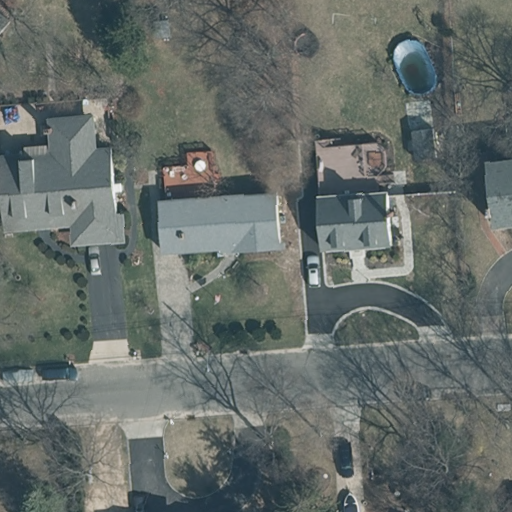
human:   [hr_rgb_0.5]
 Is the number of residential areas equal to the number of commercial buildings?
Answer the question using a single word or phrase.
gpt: no

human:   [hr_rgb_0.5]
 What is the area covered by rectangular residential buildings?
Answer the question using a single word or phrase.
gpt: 1m2

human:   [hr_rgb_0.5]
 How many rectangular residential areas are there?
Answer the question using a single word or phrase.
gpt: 1

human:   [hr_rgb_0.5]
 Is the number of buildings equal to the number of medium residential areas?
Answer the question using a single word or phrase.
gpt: no

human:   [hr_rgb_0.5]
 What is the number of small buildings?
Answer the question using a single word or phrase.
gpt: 2

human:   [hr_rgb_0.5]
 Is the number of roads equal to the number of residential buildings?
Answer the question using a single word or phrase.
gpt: no

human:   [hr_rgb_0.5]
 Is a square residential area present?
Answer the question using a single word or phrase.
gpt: no

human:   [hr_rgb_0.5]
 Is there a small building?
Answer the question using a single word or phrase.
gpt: yes

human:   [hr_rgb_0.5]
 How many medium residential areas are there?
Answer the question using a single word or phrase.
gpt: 0

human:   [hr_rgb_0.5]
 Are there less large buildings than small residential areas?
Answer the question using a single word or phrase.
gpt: no

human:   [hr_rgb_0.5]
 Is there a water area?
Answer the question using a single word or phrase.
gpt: no

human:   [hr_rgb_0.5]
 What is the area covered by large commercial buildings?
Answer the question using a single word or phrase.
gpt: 0m2

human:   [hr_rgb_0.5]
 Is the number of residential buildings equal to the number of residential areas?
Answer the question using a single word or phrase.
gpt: no

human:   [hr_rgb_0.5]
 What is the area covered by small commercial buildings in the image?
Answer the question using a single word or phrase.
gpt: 0m2

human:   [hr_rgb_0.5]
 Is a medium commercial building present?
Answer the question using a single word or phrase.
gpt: no

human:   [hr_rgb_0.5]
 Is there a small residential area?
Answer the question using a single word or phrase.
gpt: no

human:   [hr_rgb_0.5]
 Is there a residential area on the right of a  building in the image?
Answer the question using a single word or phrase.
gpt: yes

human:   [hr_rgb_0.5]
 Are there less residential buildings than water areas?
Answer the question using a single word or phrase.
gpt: no

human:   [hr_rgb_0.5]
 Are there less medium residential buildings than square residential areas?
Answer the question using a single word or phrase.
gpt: no

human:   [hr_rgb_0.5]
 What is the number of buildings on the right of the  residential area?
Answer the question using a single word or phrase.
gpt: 0

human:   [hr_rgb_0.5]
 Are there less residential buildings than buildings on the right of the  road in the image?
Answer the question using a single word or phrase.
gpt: no

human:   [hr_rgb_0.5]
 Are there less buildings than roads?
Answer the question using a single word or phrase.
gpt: no

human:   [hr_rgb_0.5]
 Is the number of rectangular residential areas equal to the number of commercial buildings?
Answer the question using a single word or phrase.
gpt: no

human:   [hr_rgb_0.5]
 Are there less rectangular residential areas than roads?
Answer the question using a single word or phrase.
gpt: no

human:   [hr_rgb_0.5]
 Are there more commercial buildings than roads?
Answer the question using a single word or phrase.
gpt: no

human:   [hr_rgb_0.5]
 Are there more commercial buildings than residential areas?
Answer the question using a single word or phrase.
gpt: no

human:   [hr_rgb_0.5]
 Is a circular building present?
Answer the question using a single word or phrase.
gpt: no

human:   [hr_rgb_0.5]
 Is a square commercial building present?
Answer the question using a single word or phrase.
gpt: no

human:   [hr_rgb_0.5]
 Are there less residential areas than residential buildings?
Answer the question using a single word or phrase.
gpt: yes

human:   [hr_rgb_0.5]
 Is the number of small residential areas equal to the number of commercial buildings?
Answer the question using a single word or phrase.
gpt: yes

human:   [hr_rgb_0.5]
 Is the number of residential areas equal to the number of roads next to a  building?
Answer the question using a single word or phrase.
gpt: yes

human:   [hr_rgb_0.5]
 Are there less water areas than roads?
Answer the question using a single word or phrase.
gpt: yes

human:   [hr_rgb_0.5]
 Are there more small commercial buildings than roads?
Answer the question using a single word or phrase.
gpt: no

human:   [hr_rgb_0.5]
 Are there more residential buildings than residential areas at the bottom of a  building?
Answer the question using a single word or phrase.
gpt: yes

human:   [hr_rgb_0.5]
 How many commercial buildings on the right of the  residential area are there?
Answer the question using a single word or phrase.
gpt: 0

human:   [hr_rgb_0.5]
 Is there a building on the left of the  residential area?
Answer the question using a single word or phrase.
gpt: yes